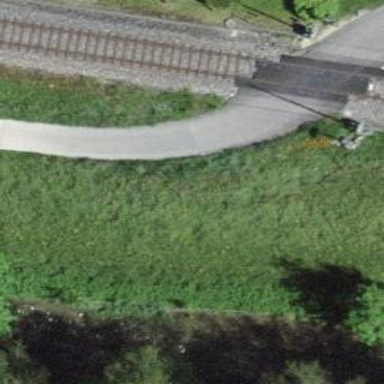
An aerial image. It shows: Track with grade2 tracktype.